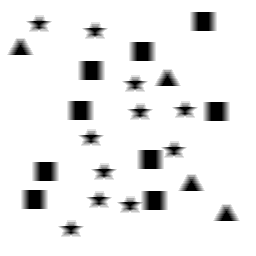
Squares: 9
Triangles: 4
Stars: 11
Total shapes: 24